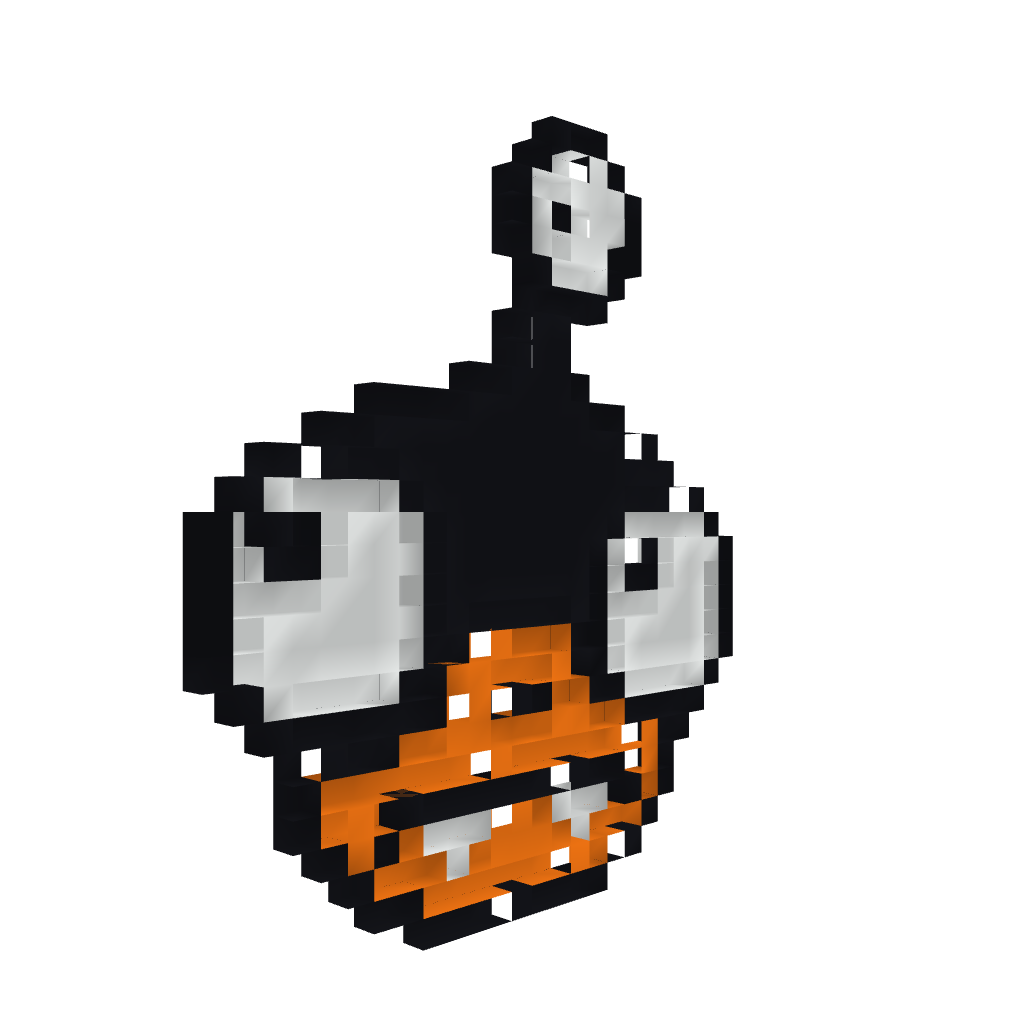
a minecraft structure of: Nibbler head